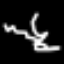
Label: squiggle